Question: So I'm creating this "Lottery" and I've tried some various things to Center the text my JLabel but it just goes from the right on the middle of the screen. Here is my code and a picture of what I mean.
This is my first time posting on this form so feel free to correct me if I missed something.

The code:
'''
import java.awt.FlowLayout;
import java.awt.Font;
import java.awt.HeadlessException;
import javax.swing.JLabel;
import javax.swing.JFrame;
import javax.swing.WindowConstants;
/**
* Author Samy
*/
public class Game extends JFrame {
public Game() throws HeadlessException{
int width = 720;
int height = width/16*9;
setSize(width,height);
setTitle("The Lottery - V1.0");
setResizable(false);
setLocationRelativeTo(null);
setDefaultCloseOperation(WindowConstants.EXIT_ON_CLOSE);
setLayout(new FlowLayout());
String winnings;
double lotteryChance = Math.random()*100;
if (lotteryChance > 50) {
winnings = ("You've won $100!");
} else if (lotteryChance < 50 && lotteryChance > 20) {
winnings = ("You've won $500!");
} else if (lotteryChance < 20 && lotteryChance > 5) {
winnings = ("You've won $2,000!");
} else if (lotteryChance < 5 && lotteryChance > 1) {
winnings = ("You've won $5,000!");
} else if (lotteryChance < 1 && lotteryChance > 0.1) {
winnings = ("You've won $25,000!");
} else if (lotteryChance < 0.1 && lotteryChance > 0.01) {
winnings = ("You've won $50,000!");
} else if (lotteryChance < 0.01 && lotteryChance > 0.001) {
winnings = ("You've won $250,000!");
} else if (lotteryChance < 0.001 && lotteryChance > 0) {
winnings = ("YOU'VE WON THE JACKPOT! $1,000,000!!!");
} else winnings = ("Something went wrong, no winnings this round.");
int number = 74;
JLabel label = new JLabel("<HTML>The Lottery<BR>Authored by: Samy<BR><BR>-=Prize Board=-<BR><BR>100 - 50: $100<BR>50 - 20: $500<BR>20 - 5: $2,000<BR>5 - 1: $5,000<BR>1 - 0.1: $25,000<BR>0.1 - 0.01: $50,000<BR>0.01 - 0.001: $250,000<BR>0.001 - 0.0001: $1,000,000<BR><BR>Your number is: "+lotteryChance+"<BR><BR>"+winnings+"</HTML>");
getContentPane().add(label);
}
public static void main(String args[]){
new Game().setVisible(true);
}
}
'''
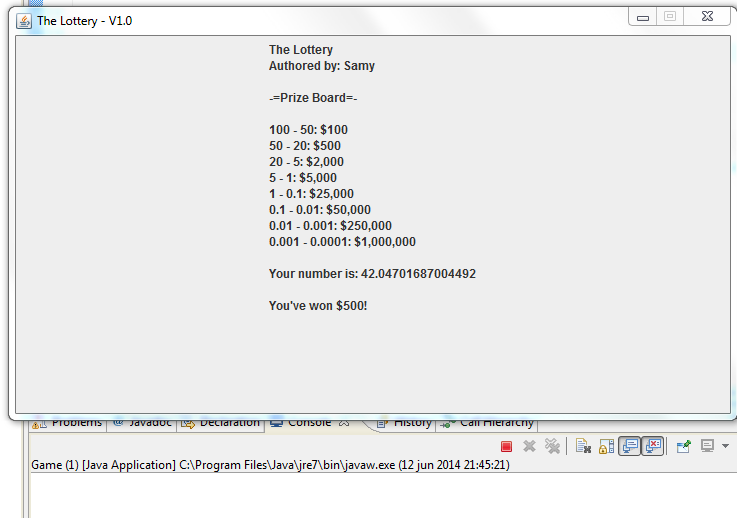
Answer: This is a version of the lottery game where I've used Swing components, in order to show how a Java Swing application might look.

I put all the Java classes together to make it easier to copy and paste. These classes should be in separate files.
Here are the changes I made to the code.
1. In the main method, I put the start code inside a SwingUtilities invokeLater method call. I did this to put the Swing components definition and execution on the Event Dispatch thread.
2. In the Game class, I used a JFrame, rather than extending a JFrame. The only time you should extend a Swing component is when you're overriding one of the component methods.
3. I created two JPanels to put in the JFrame. The top JPanel, WinningsPanel, contains the lottery prize table. I used a JTable for this to space the values out. The bottom JPanel, ButtonPanel, contains a JButton to let the application generate a number and display the lottery prize.
4. I created two model classes. The first model class, LotteryLine, holds the values for one line of the lottery table. The second model class, GameModel, holds the entire lottery table and generates the random number.
5. I created a lottery table model for the JTable. This allows me to control the display of the values in the lottery table.
6. ButtonPanel contains a controller, PickNumberActionListener, which generates a random lottery number and displays the number and the winnings.
Here's the code:
'''
package com.ggl.testing;
import java.awt.BorderLayout;
import java.awt.Dimension;
import java.awt.Font;
import java.awt.HeadlessException;
import java.awt.event.ActionEvent;
import java.awt.event.ActionListener;
import java.text.NumberFormat;
import java.util.ArrayList;
import java.util.List;
import javax.swing.Box;
import javax.swing.BoxLayout;
import javax.swing.JButton;
import javax.swing.JFrame;
import javax.swing.JLabel;
import javax.swing.JPanel;
import javax.swing.JScrollPane;
import javax.swing.JTable;
import javax.swing.SwingUtilities;
import javax.swing.table.AbstractTableModel;
/**
* Author Samy
*/
public class Game {
private GameModel model;
private JFrame frame;
public Game() throws HeadlessException {
model = new GameModel();
frame = new JFrame();
frame.setDefaultCloseOperation(JFrame.EXIT_ON_CLOSE);
frame.setTitle("The Lottery - Version 1.0");
frame.setLocationByPlatform(true);
frame.setLayout(new BorderLayout());
WinningsPanel wPanel = new WinningsPanel(model);
frame.add(wPanel.getPanel(), BorderLayout.NORTH);
ButtonPanel bPanel = new ButtonPanel(model);
frame.add(bPanel.getPanel(), BorderLayout.SOUTH);
frame.pack();
}
public JFrame getFrame() {
return frame;
}
public static void main(String args[]){
SwingUtilities.invokeLater(new Runnable() {
@Override
public void run() {
new Game().getFrame().setVisible(true);
}
});
}
public class LotteryLine {
private double lowValue;
private double highValue;
private int prize;
private NumberFormat nf = NumberFormat.getCurrencyInstance();
public LotteryLine(double highValue, double lowValue,
int prize) {
this.highValue = highValue;
this.lowValue = lowValue;
this.prize = prize;
}
public double getLowValue() {
return lowValue;
}
public double getHighValue() {
return highValue;
}
public int getPrize() {
return prize;
}
public String getFormattedPrize() {
return nf.format(prize);
}
public String getLeftPaddedPrize() {
StringBuilder builder = new StringBuilder();
String s = getFormattedPrize();
for (int i = s.length(); i < 16; i++) {
builder.append(' ');
}
builder.append(s);
return builder.toString();
}
}
public class GameModel {
private double randomNumber;
private List<LotteryLine> lotteryList;
public GameModel() {
this.lotteryList = new ArrayList<LotteryLine>();
createLotteryList();
}
private void createLotteryList() {
lotteryList.add(new LotteryLine(100D, 50D, 100));
lotteryList.add(new LotteryLine(50D, 20D, 500));
lotteryList.add(new LotteryLine(20D, 5D, 2000));
lotteryList.add(new LotteryLine(5D, 1D, 5000));
lotteryList.add(new LotteryLine(1D, 0.1D, 25000));
lotteryList.add(new LotteryLine(0.1D, 0.01D, 50000));
lotteryList.add(new LotteryLine(0.01D, 0.001D, 250000));
lotteryList.add(new LotteryLine(0.001D, 0.0001D, <PHONE>));
}
public double generateRandomNumber() {
this.randomNumber = Math.random() * 100D;
return randomNumber;
}
public List<LotteryLine> getLotteryList() {
return lotteryList;
}
public LotteryLine getLotteryLine(double randomNumber) {
for (LotteryLine lotteryLine : lotteryList) {
if (randomNumber > lotteryLine.getLowValue()) {
return lotteryLine;
}
}
throw new IllegalArgumentException();
}
}
public class WinningsPanel {
private GameModel model;
private JPanel panel;
public WinningsPanel(GameModel model) {
this.model = model;
createPartControl();
}
private void createPartControl() {
panel = new JPanel();
panel.setLayout(new BorderLayout());
JPanel labelPanel = new JPanel();
labelPanel.setLayout(new BoxLayout(
labelPanel, BoxLayout.PAGE_AXIS));
JLabel writtenLabel = new JLabel("Written by: Samy");
writtenLabel.setAlignmentX(JLabel.CENTER_ALIGNMENT);
labelPanel.add(writtenLabel);
labelPanel.add(Box.createVerticalStrut(20));
JLabel prizeLabel = new JLabel("Prize Table");
prizeLabel.setFont(new Font("default", Font.BOLD, 32));
prizeLabel.setAlignmentX(JLabel.CENTER_ALIGNMENT);
labelPanel.add(prizeLabel);
panel.add(labelPanel, BorderLayout.NORTH);
LotteryTableModel tableModel = new LotteryTableModel(model);
JTable lotteryTable = new JTable(tableModel);
int height = tableModel.getRowCount() *
lotteryTable.getRowHeight();
lotteryTable.setPreferredScrollableViewportSize(
new Dimension(300, height));
JScrollPane scrollPane = new JScrollPane(lotteryTable);
panel.add(scrollPane, BorderLayout.CENTER);
}
public JPanel getPanel() {
return panel;
}
}
public class LotteryTableModel extends AbstractTableModel {
private static final long serialVersionUID =
7330112393676204265L;
private GameModel model;
private String[] columns = {"High Value", "Low Value", "Prize"};
public LotteryTableModel(GameModel model) {
this.model = model;
}
@Override
public int getRowCount() {
return model.getLotteryList().size();
}
@Override
public int getColumnCount() {
return columns.length;
}
@Override
public String getColumnName(int columnIndex) {
return columns[columnIndex];
}
@Override
public Class<?> getColumnClass(int column) {
switch (column) {
case 0:
case 1:
return Double.class;
case 2:
return String.class;
default:
return String.class;
}
}
@Override
public Object getValueAt(int rowIndex, int columnIndex) {
LotteryLine lotteryLine =
model.getLotteryList().get(rowIndex);
switch (columnIndex) {
case 0: return lotteryLine.getHighValue();
case 1: return lotteryLine.getLowValue();
case 2: return lotteryLine.getLeftPaddedPrize();
default: return "";
}
}
}
public class ButtonPanel {
private GameModel model;
private JLabel numberLabel;
private JLabel prizeLabel;
private JPanel panel;
public ButtonPanel(GameModel model) {
this.model = model;
createPartControl();
}
private void createPartControl() {
panel = new JPanel();
panel.setLayout(new BoxLayout(panel, BoxLayout.PAGE_AXIS));
panel.add(Box.createVerticalStrut(10));
JButton playButton = new JButton("Pick Number");
playButton.addActionListener(new PickNumberActionListener());
playButton.setAlignmentX(JButton.CENTER_ALIGNMENT);
panel.add(playButton);
panel.add(Box.createVerticalStrut(20));
numberLabel = new JLabel(" ");
numberLabel.setAlignmentX(JLabel.CENTER_ALIGNMENT);
panel.add(numberLabel);
prizeLabel = new JLabel(" ");
prizeLabel.setAlignmentX(JLabel.CENTER_ALIGNMENT);
panel.add(prizeLabel);
}
public void updateNumberLabel(double number) {
StringBuilder builder = new StringBuilder();
builder.append("Your number is ");
builder.append(String.format("%.4f", number));
numberLabel.setText(builder.toString());
}
public void updatePrizeLabel(String prize) {
StringBuilder builder = new StringBuilder();
builder.append("You've won ");
builder.append(prize);
prizeLabel.setText(builder.toString());
}
public JPanel getPanel() {
return panel;
}
public class PickNumberActionListener implements ActionListener {
@Override
public void actionPerformed(ActionEvent e) {
double number = model.generateRandomNumber();
LotteryLine lotteryLine = model.getLotteryLine(number);
updateNumberLabel(number);
updatePrizeLabel(lotteryLine.getFormattedPrize());
}
}
}
}
'''